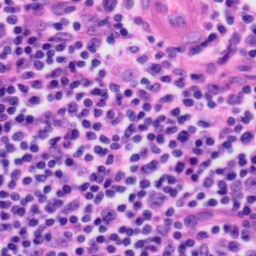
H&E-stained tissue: Tonsil